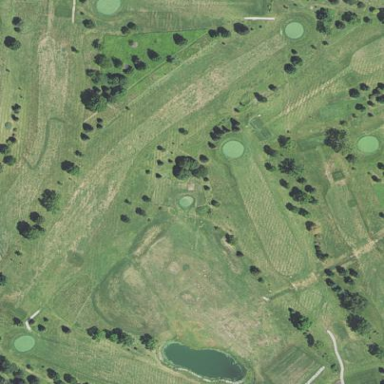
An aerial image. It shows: Area of rough grass used for golf.